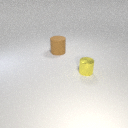
large brown rubber cylinder to the left of small yellow metal cylinder